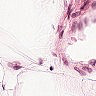
Metastatic tissue present: no